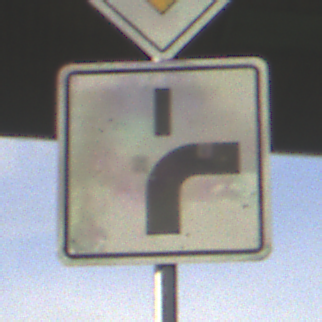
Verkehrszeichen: VerlaufVorfahrtsstrasse8
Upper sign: Vorfahrtsstrasse
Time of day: SunriseSunset
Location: Outdoor (Suburban)
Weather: PartlyCloudy
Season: NotSpecified
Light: Natural